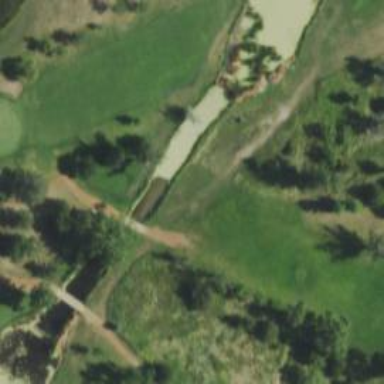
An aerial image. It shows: Service road with grade1 track surface. It resembles golf cart path.